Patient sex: M
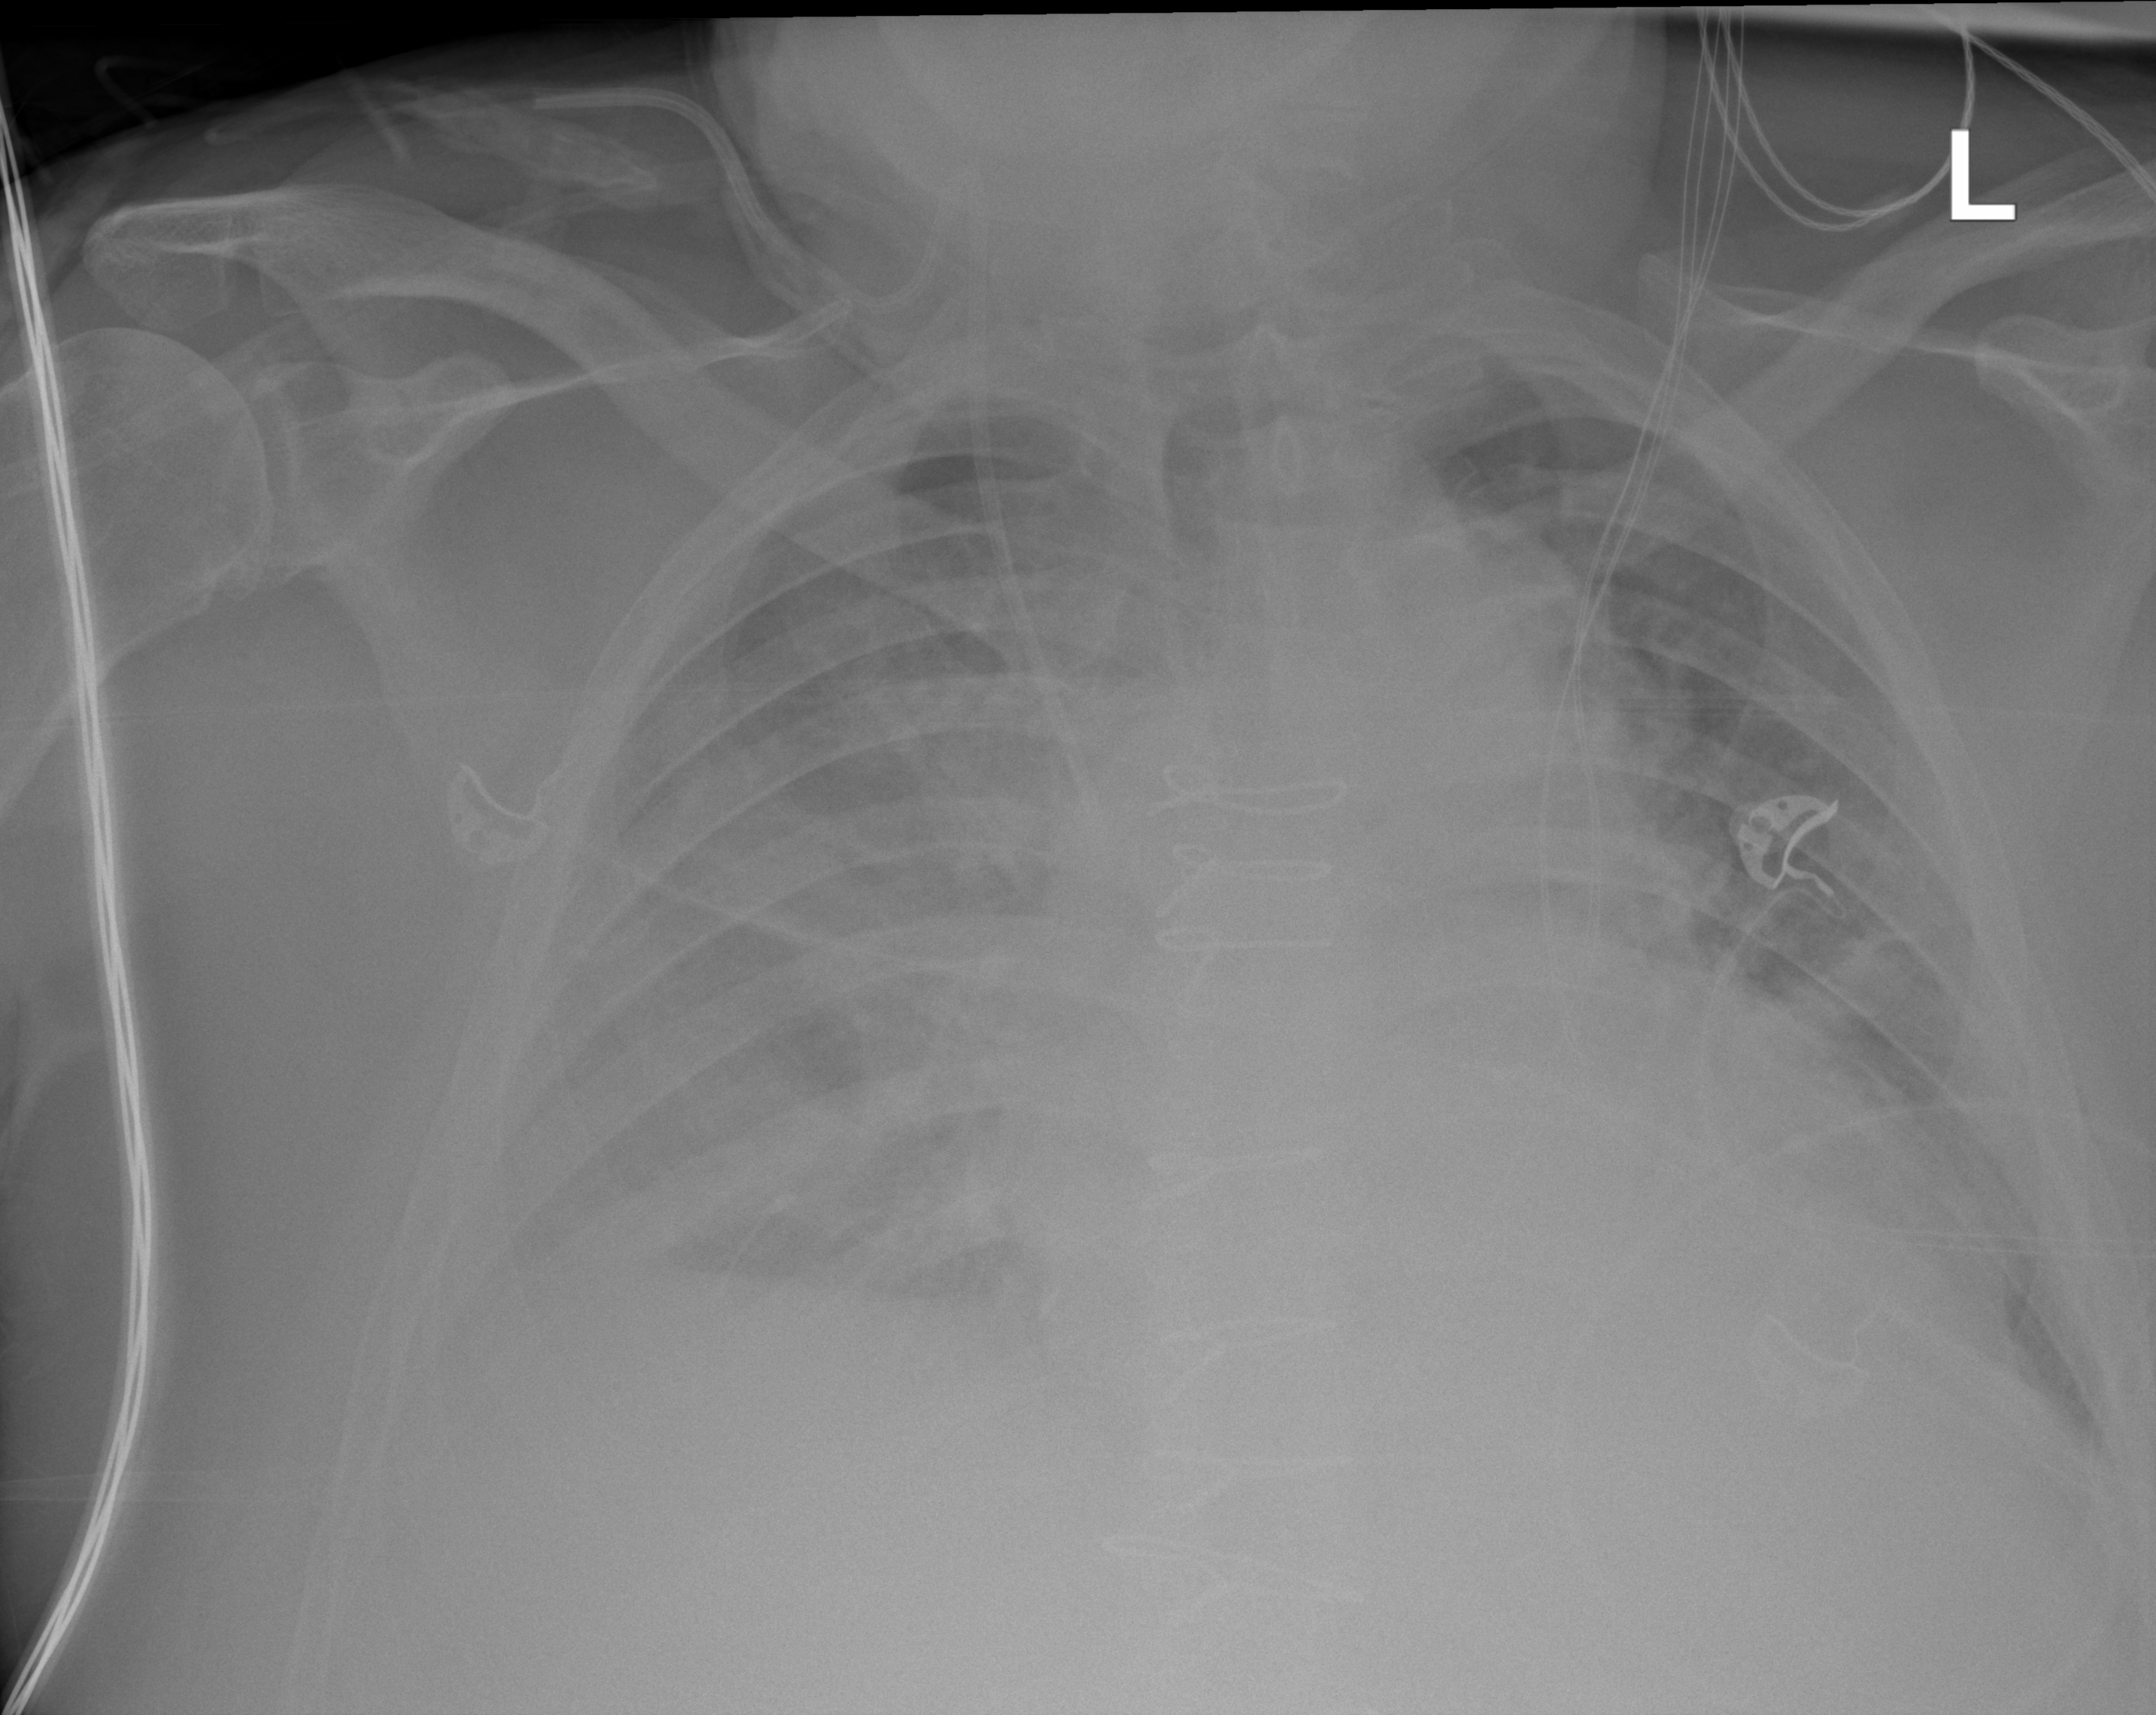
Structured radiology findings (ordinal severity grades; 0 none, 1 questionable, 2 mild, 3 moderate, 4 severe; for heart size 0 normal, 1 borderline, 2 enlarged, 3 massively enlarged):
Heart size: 3
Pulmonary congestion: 3
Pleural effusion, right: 2
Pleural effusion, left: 0
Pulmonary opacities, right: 0
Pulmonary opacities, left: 0
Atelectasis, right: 2
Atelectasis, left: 2